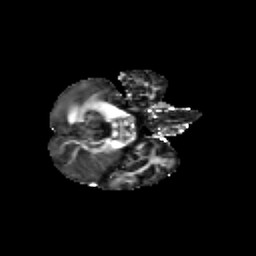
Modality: FA
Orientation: axial
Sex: male
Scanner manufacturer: siemens
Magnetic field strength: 3 T
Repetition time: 5 s
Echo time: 0.071 s